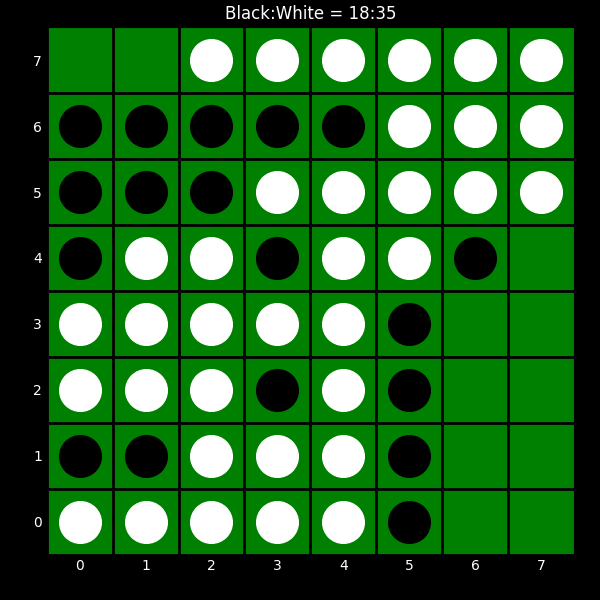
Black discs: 18
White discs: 35